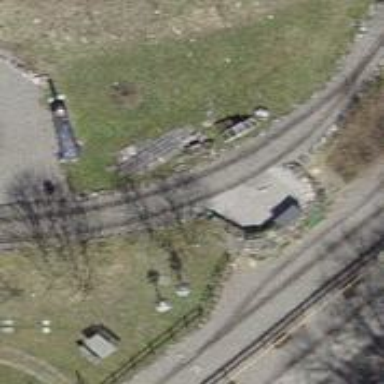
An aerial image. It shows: Miniature railway.